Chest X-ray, PA view. Patient: 34 years old, sex M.
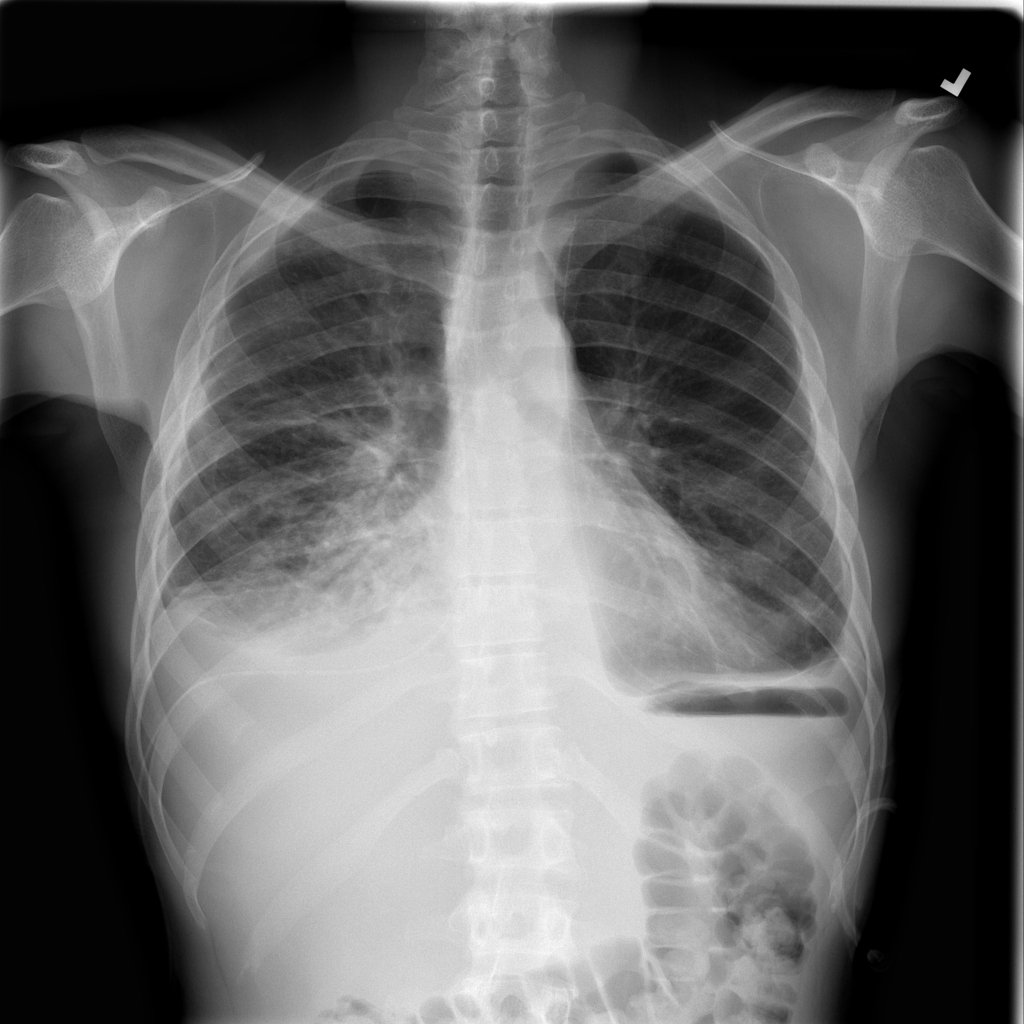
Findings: Effusion, Infiltration